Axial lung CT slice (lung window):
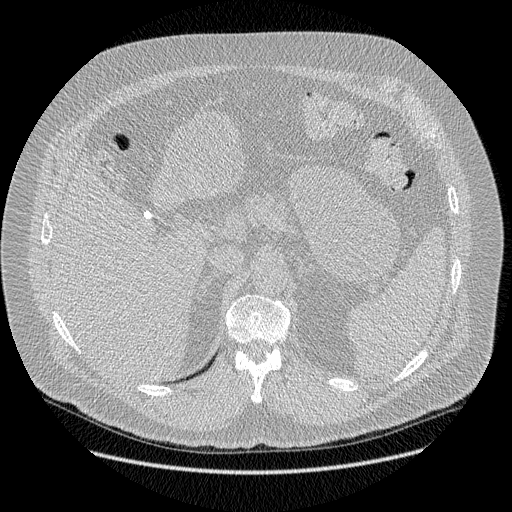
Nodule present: no